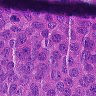
Metastatic tissue present: yes